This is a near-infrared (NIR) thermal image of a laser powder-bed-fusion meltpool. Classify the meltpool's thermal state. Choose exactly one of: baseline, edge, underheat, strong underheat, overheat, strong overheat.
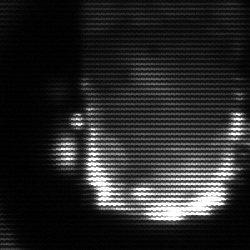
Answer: baseline